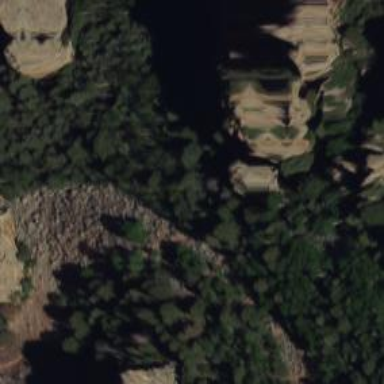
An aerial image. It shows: Cliff in nature.